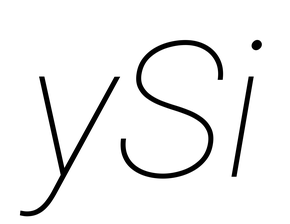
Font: Roboto-Italic_Thin_Italic